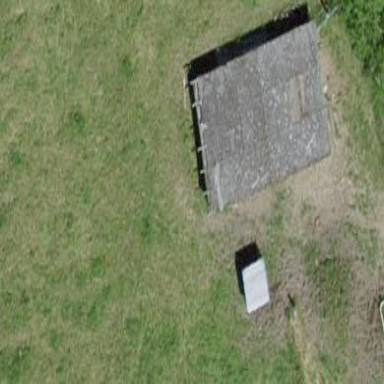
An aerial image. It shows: Shed.